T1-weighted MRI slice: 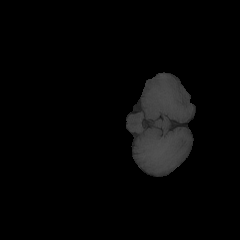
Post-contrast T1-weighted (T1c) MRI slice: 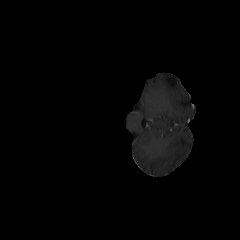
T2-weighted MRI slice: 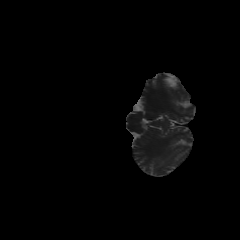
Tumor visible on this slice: no